Aerial crown-view tile of a tropical tree (Barro Colorado Island, Panama), acquired 20240611:
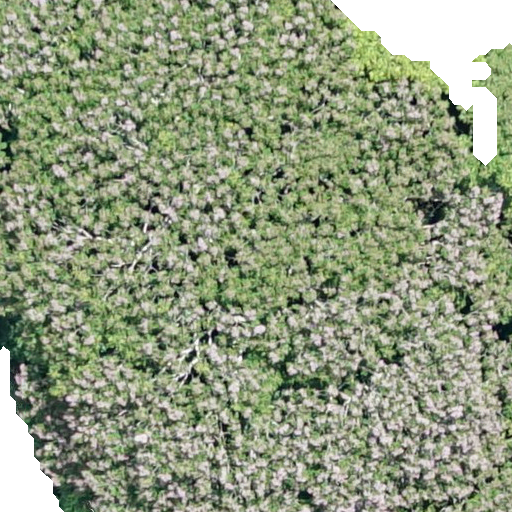
Species: Dipteryx oleifera
GBIF accepted scientific name: Dipteryx oleifera
Crown area: 643.011 m²